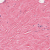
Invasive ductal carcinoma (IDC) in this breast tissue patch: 0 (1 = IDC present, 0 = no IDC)